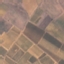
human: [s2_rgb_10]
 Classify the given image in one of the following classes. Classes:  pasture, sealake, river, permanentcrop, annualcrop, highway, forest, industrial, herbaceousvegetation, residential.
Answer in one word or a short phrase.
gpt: PermanentCrop